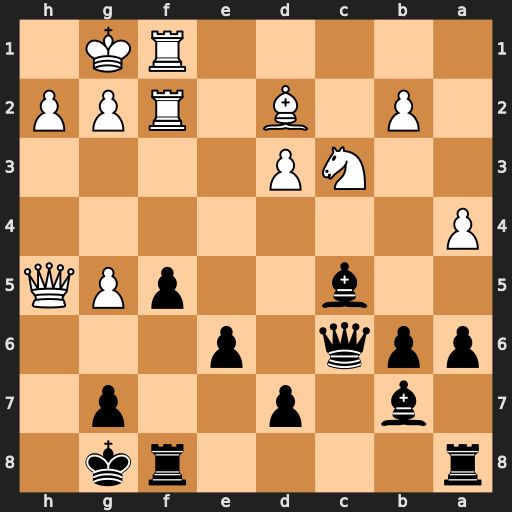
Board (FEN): r4rk1/1b1p2p1/ppq1p3/2b2pPQ/P7/2NP4/1P1B1RPP/5RK1
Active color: b
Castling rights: -
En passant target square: -
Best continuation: Qxg2#